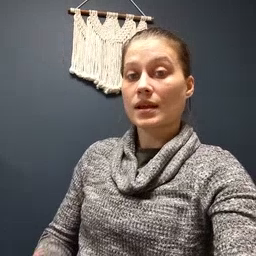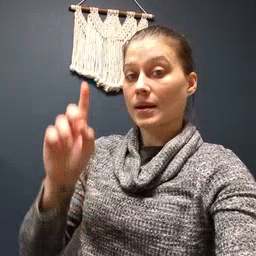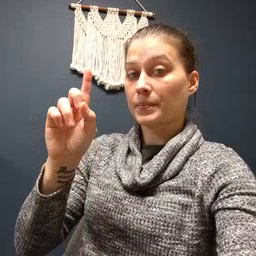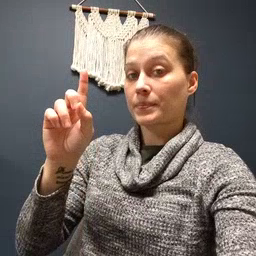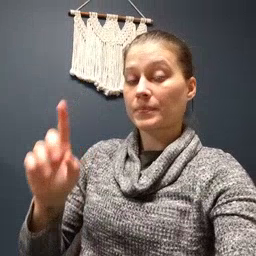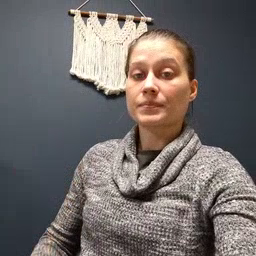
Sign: up